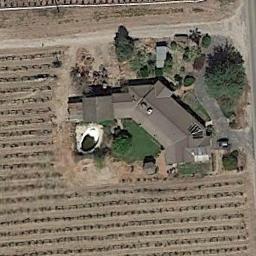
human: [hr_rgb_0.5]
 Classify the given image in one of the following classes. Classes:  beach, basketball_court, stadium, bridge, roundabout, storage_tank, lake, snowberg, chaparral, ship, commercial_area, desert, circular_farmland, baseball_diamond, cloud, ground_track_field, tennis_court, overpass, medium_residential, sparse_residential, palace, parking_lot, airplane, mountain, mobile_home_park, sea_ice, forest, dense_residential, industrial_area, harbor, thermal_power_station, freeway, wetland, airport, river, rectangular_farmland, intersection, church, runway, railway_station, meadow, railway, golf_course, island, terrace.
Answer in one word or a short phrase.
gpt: sparse_residential